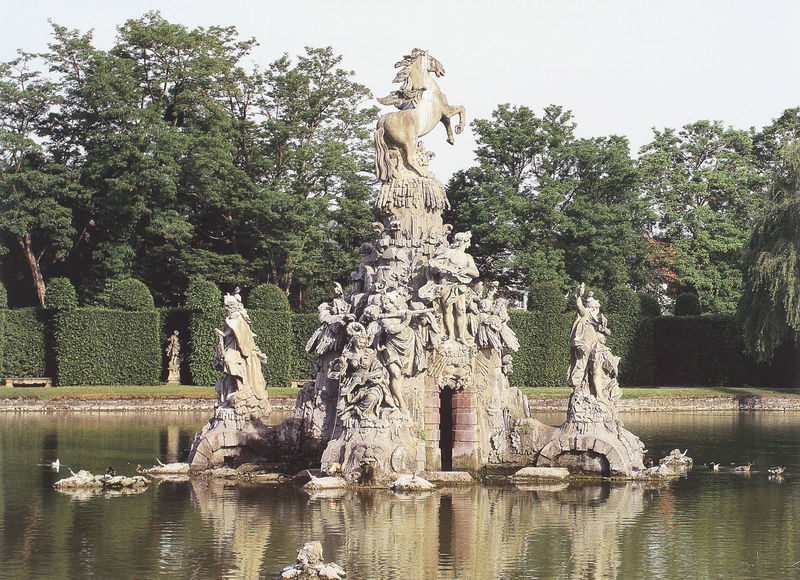
Titel: Pegasus auf dem Parnaß
Künstler: Adam Ferdinand Dietz
Standort: Veitshöchsheim, Hofgarten (EU - D - Bayern)
Schlagwörter: baum, flügel, wasser, bäume, frauen, grün, landschaft, see, teich, frankreich, frau, männer, weiss, anlage, park, parkanlage, rasen, tiere, barock, stein, natur, spiegelung, busch, büsche, brunnen, pferd, bassin, garten, skulptur, statue, hecke, enten, figuren, tor, foto, bögen, mythologie, skulpturen, statuen, götter, sirene, geflügelt, pegasus, weise, versailles, gartenanlage, hecken, statur, wasserspiel, gepflegt, herrenchiemsee, poseidon, wasserspiele, brunnenanlage, pegasos, weidne, ss, staturen, herrenchiemsse